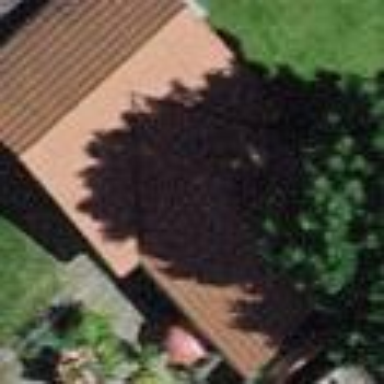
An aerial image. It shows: Barn.